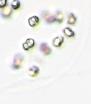
Label: Phaeocystis